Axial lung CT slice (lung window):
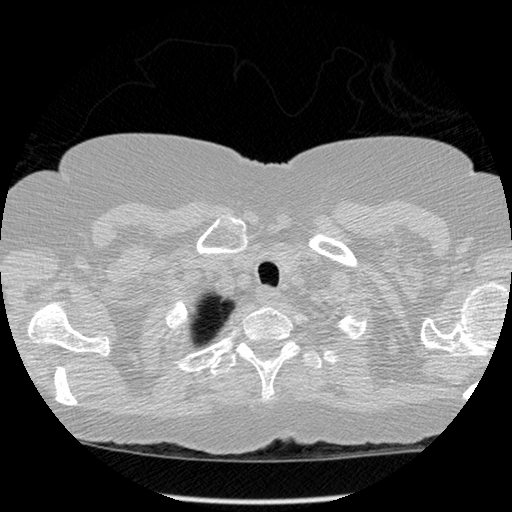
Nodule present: no